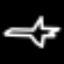
Label: airplane